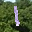
Label: 1